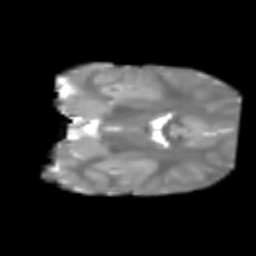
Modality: T2w
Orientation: coronal
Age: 6
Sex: female
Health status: healthy